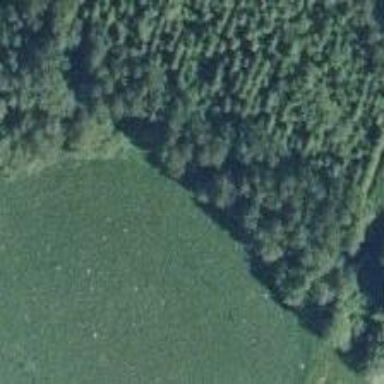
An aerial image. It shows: Serene woodland landscape.